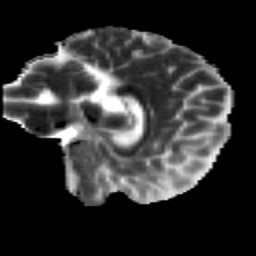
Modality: MD
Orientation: sagittal
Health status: healthy
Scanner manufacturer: siemens
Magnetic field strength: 3 T
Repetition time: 10.6 s
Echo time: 0.092 s